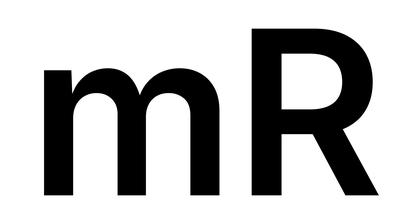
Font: Inter_SemiBold